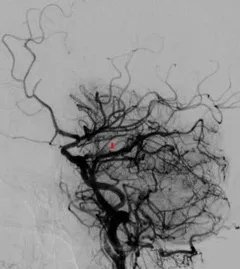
Lateral view. Showing recanalized MCA.
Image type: radiology (x_ray)